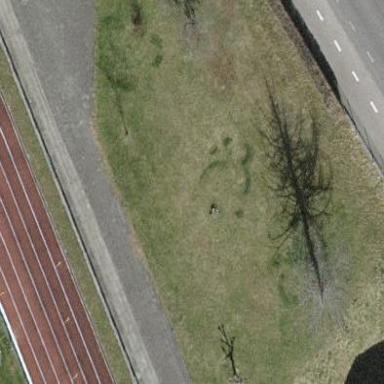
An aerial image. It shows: Area covered with grass.